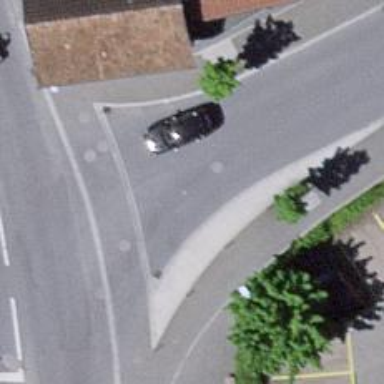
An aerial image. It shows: Zebra crossing on the road.